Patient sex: F
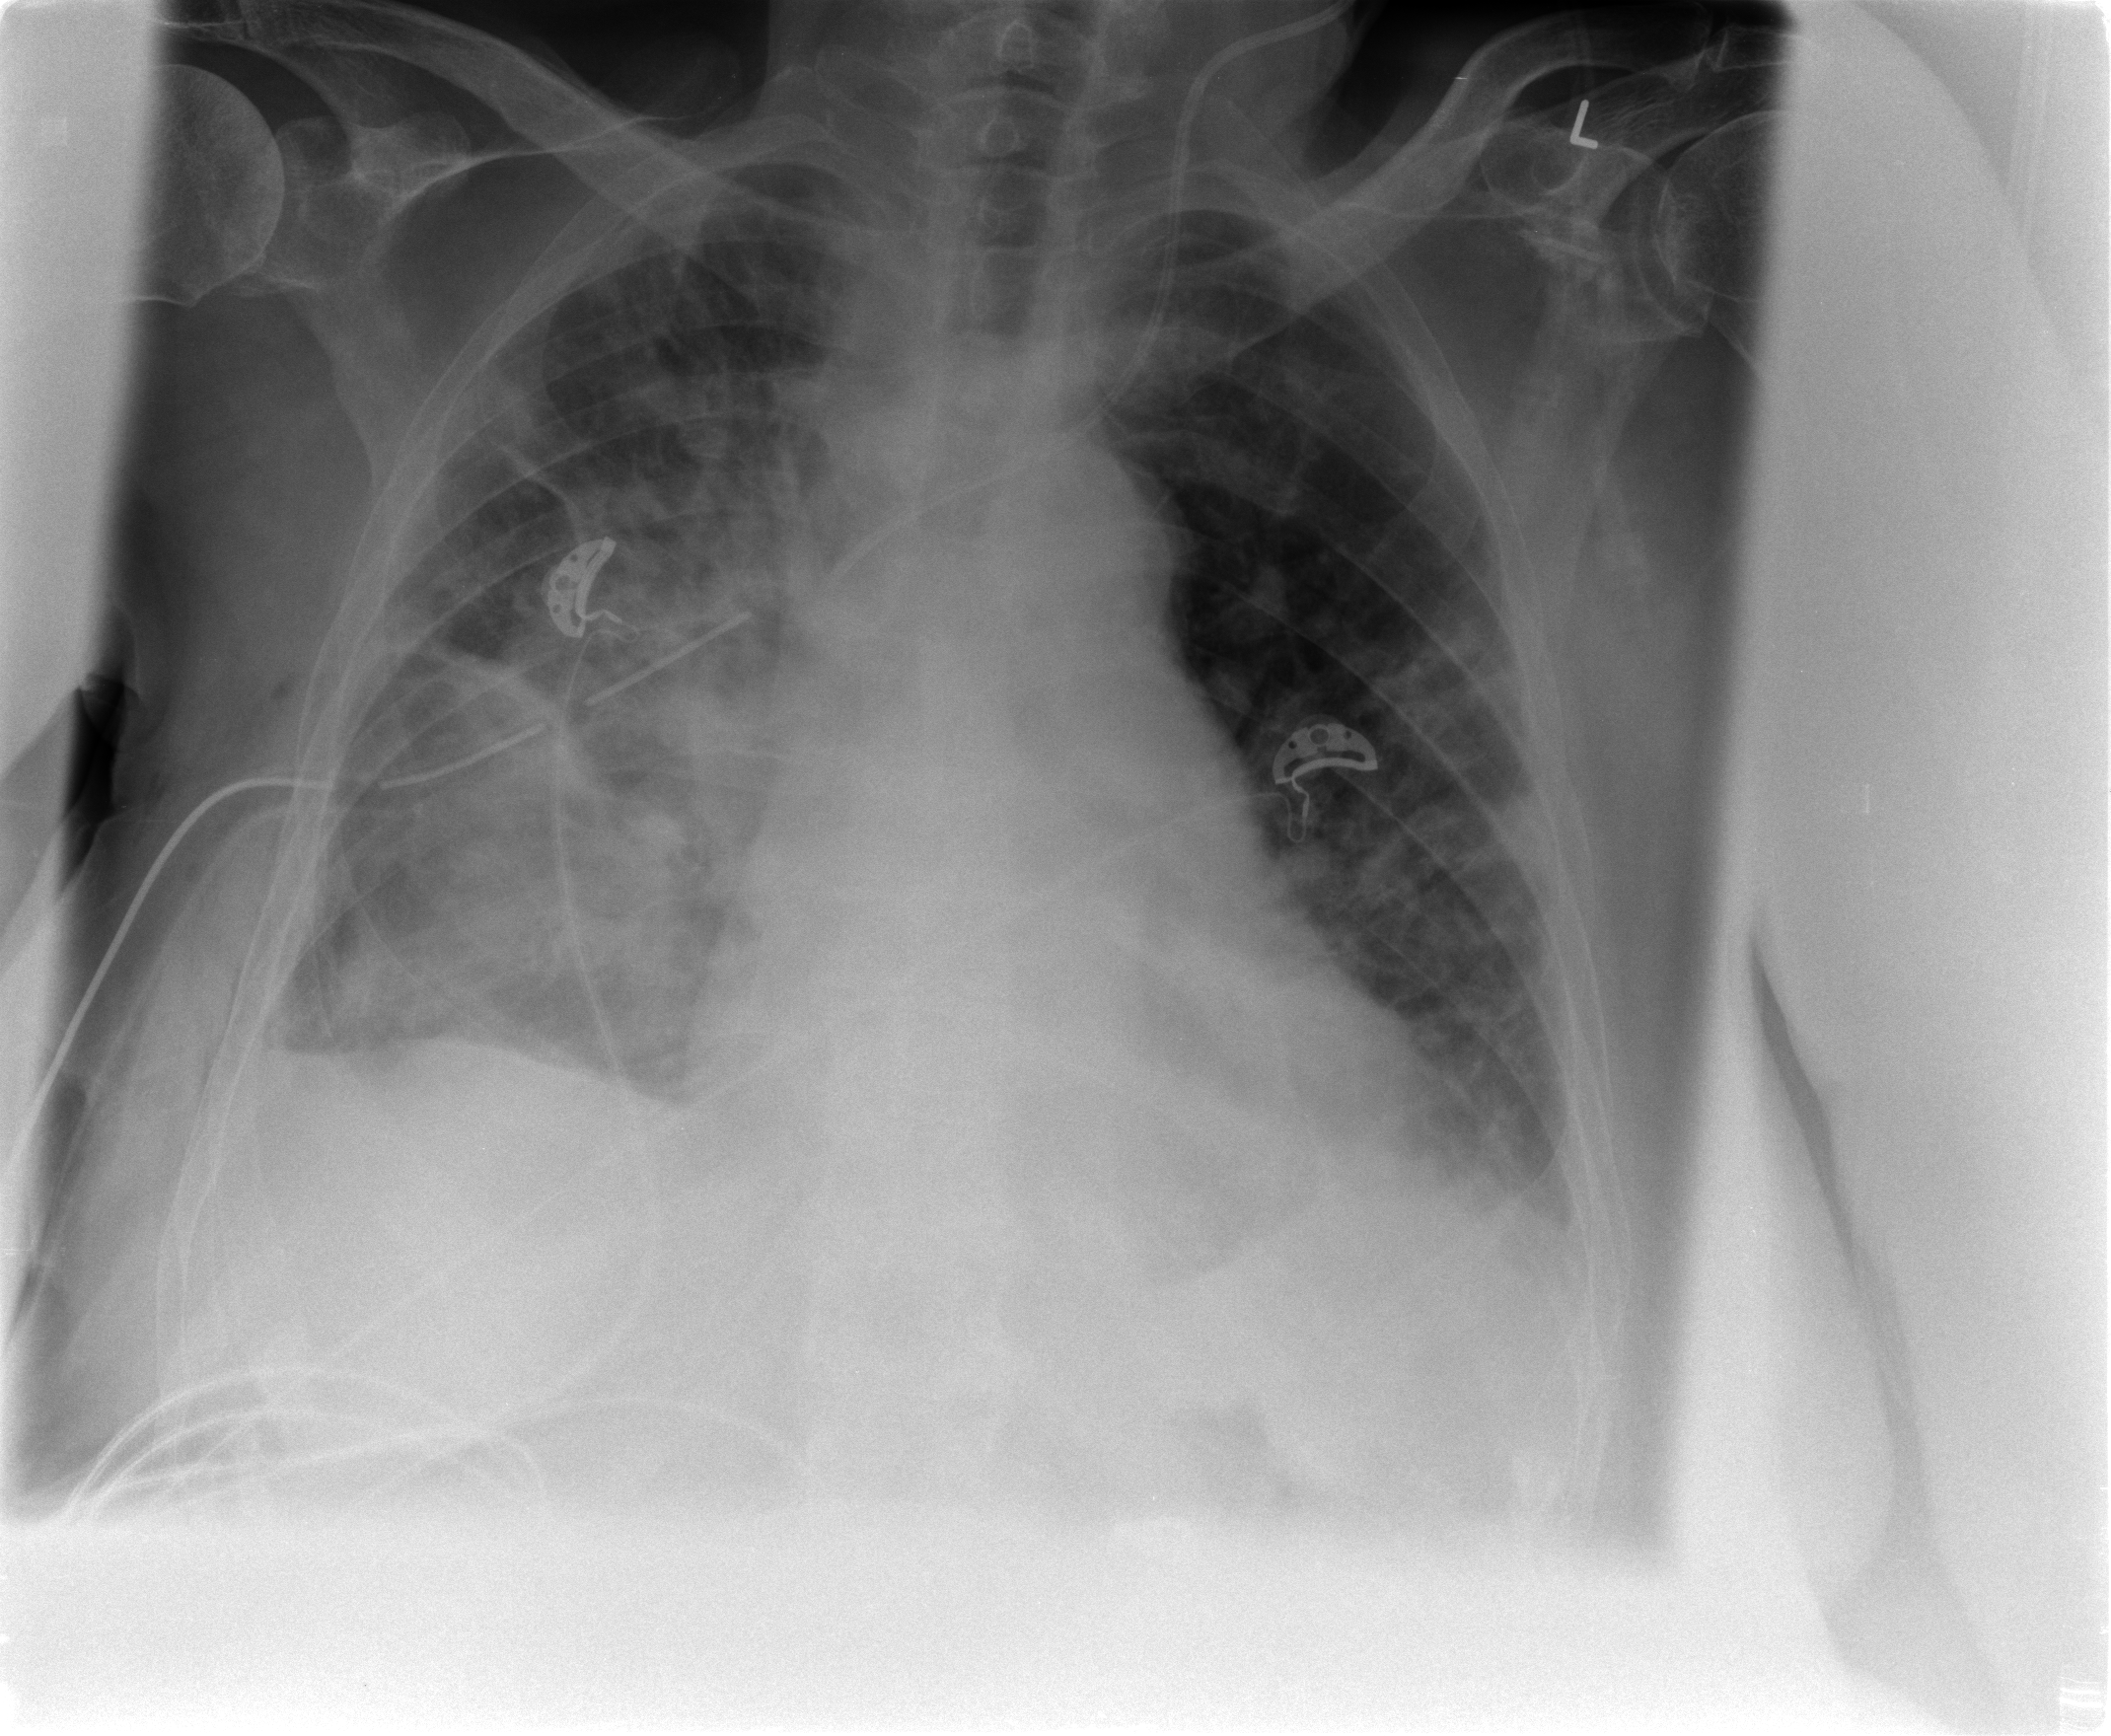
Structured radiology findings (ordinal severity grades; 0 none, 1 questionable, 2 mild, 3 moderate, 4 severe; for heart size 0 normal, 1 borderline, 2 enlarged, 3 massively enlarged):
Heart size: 2
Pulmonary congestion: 2
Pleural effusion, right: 1
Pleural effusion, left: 1
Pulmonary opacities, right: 3
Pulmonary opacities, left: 1
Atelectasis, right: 2
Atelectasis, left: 2